Question: When user start the application, I just want to show a button. User can continiue to use phone .
Example : (problem is icon is not clickable)
'''
android:theme="@android:style/Theme.Translucent.NoTitleBar.Fullscreen"
'''

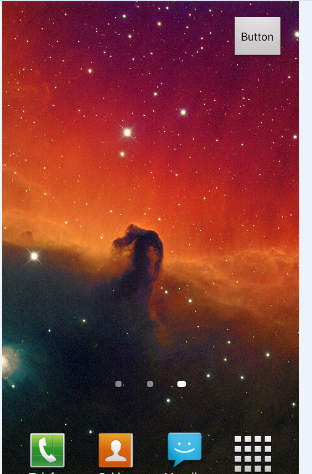
Answer: http://developer.android.com/reference/android/Manifest.permission.html#SYSTEM_ALERT_WINDOW
"android.permission.SYSTEM_ALERT_WINDOW" use this permission in main-feast
'''
windowManager = (WindowManager) getSystemService(WINDOW_SERVICE);
Button btn = new ImageView(this);
WindowManager.LayoutParams params = new WindowManager.LayoutParams(
WindowManager.LayoutParams.WRAP_CONTENT,
WindowManager.LayoutParams.WRAP_CONTENT,
WindowManager.LayoutParams.TYPE_PHONE,
WindowManager.LayoutParams.FLAG_NOT_FOCUSABLE,
PixelFormat.TRANSLUCENT);
windowManager.addView(btn, params);
'''